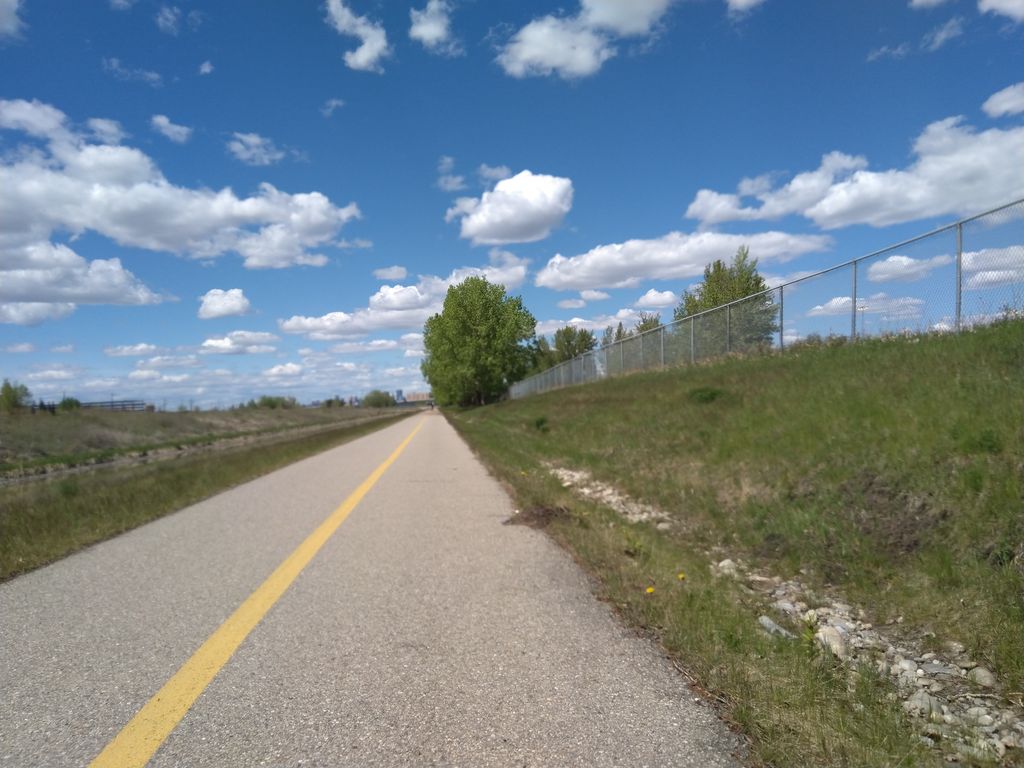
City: calgary